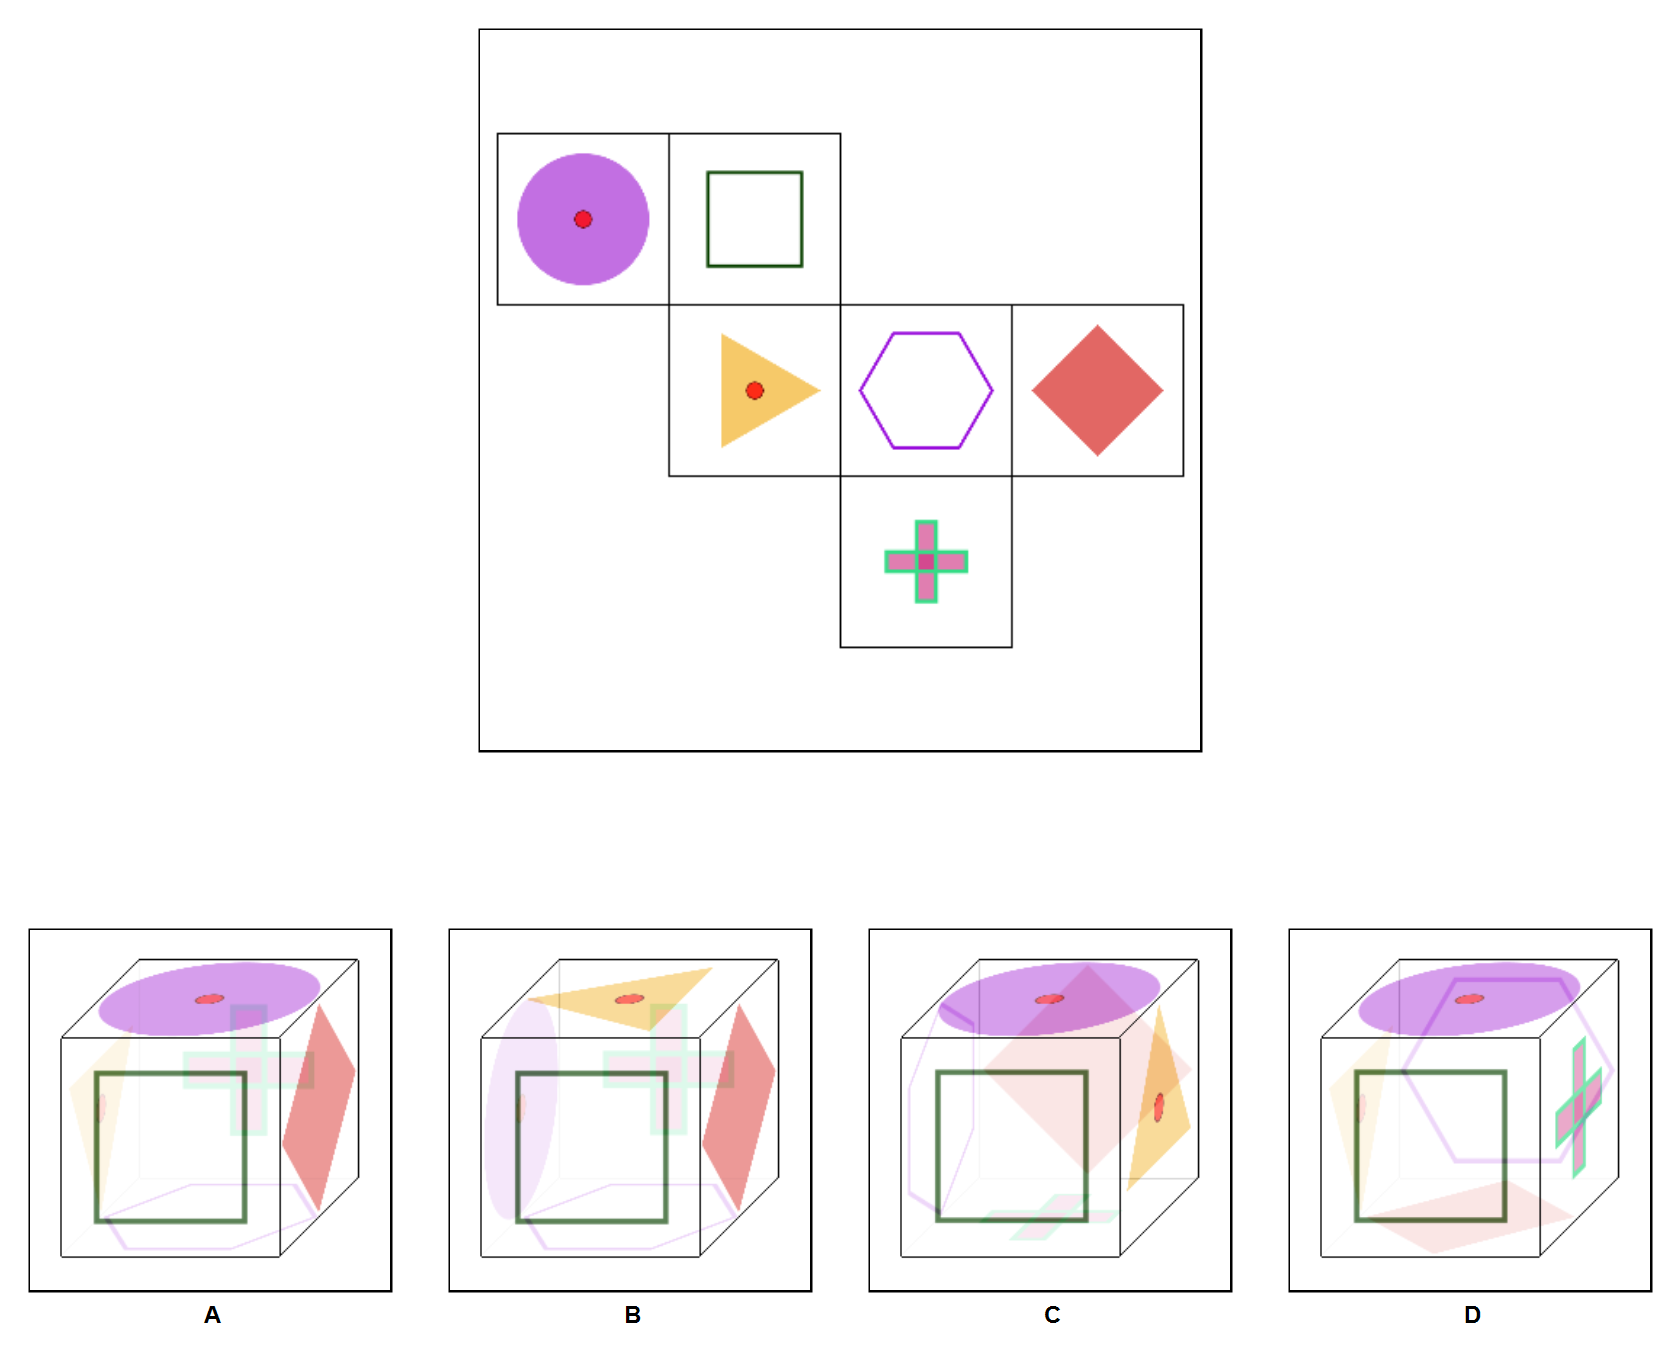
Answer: A